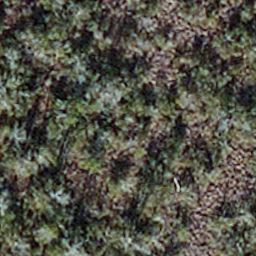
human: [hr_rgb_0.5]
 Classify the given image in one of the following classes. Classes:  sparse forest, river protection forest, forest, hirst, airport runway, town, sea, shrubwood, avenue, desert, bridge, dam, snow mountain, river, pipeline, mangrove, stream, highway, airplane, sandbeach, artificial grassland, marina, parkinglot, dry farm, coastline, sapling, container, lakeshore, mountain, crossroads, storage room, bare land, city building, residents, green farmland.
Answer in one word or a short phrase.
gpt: sapling